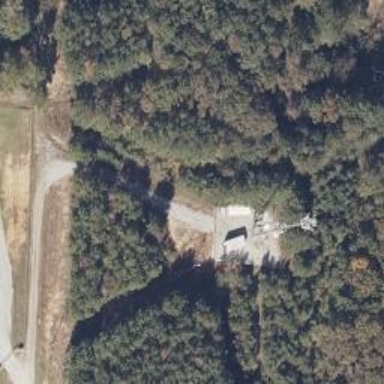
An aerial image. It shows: Man-made mast used for communication purposes.